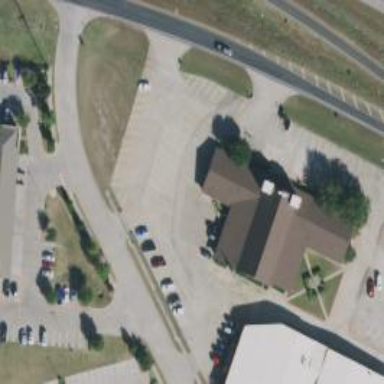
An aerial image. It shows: Building that serves as place of worship.